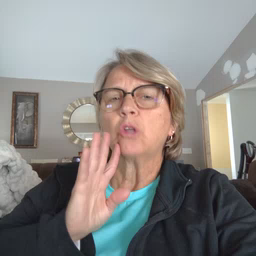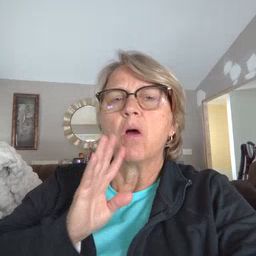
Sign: talk